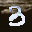
Label: 3